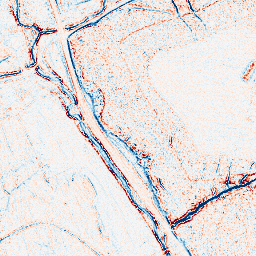
Category: edge_preserving
Decomposition family: bilateral
Decomposition parameters: d: 5
sigma_color: 75
sigma_space: 100
Upsampling method: bilinear
Upsampling parameters: scale: 8
Upsampling scale: 8